Field crop: tomato
Growth stage: 1
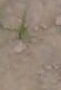
Species: cyperus